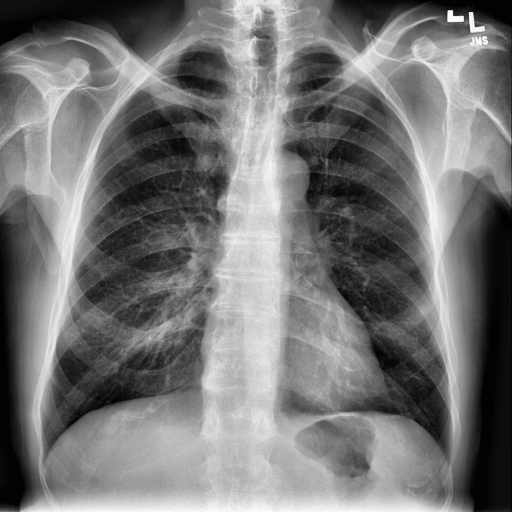
Finding: NORMAL